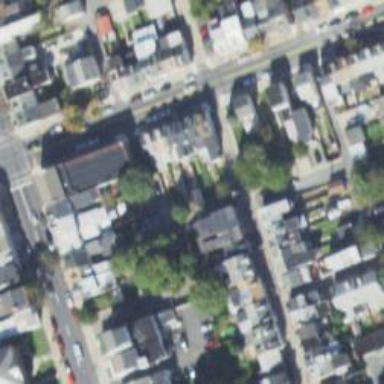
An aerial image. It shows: Alley classified as service road.